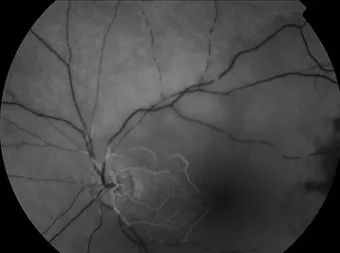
Fundus fluoresce in angiography. 25seconds from injection: no distal opacification.
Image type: ophthalmic_imaging (fundus_photograph)